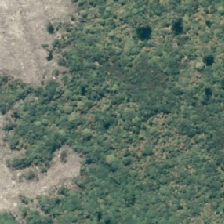
Land cover: broadleaved_indigenous_hardwood